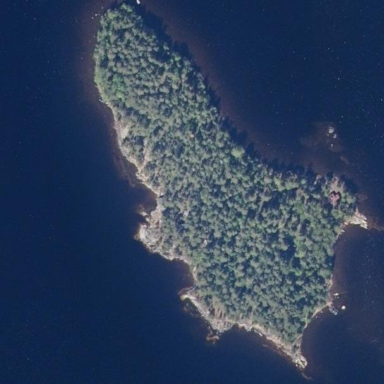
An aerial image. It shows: Islet.